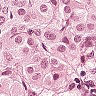
Metastatic tissue present: yes